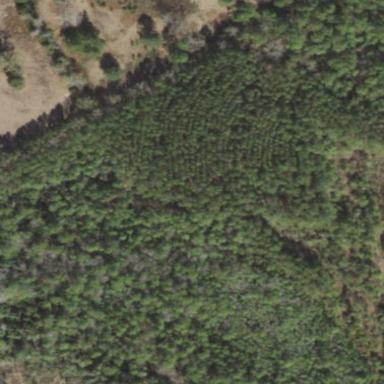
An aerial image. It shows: Forest area dominated by needle-leaved trees.